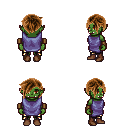
a pixel art fantasy rpg character, female body template, orc, green skin, chain tabard jacket, gold greaves, brown pixie cut hairstyle, leather bracers, brown shoes, four views (front, back, left, right), 2x2 character sprite sheet, small pixel art, hard edges, no anti-aliasing